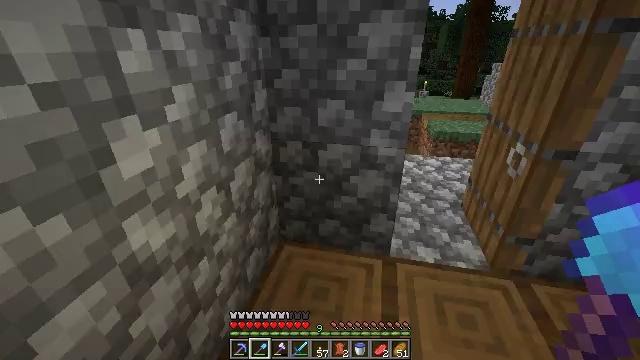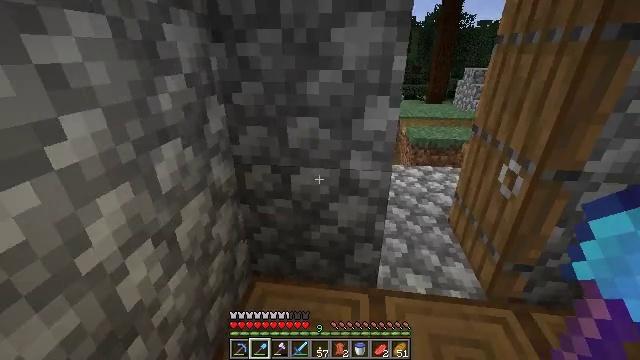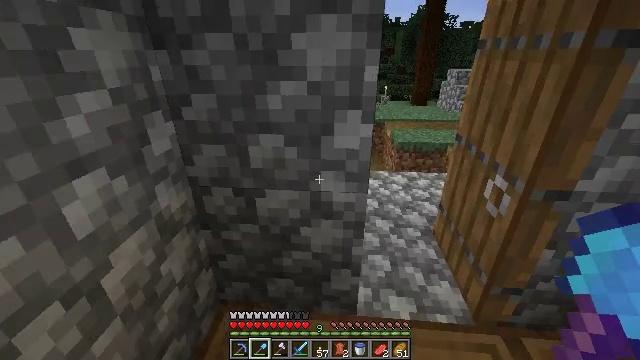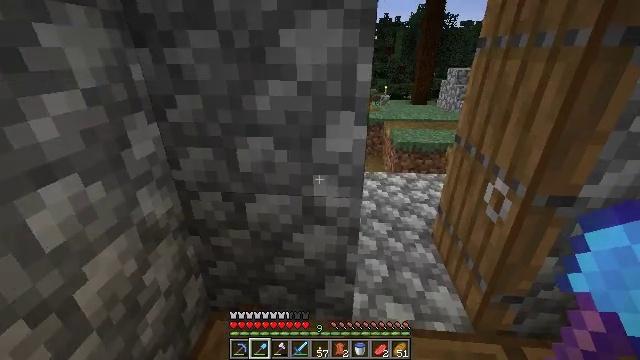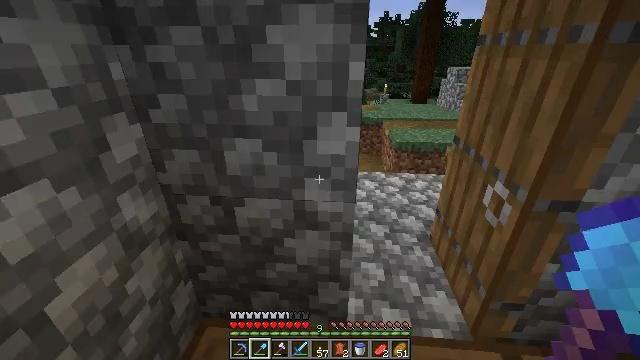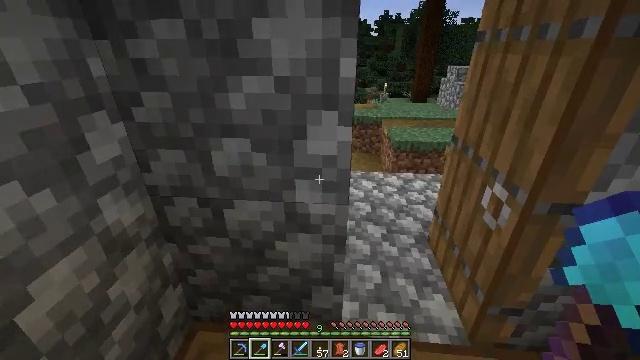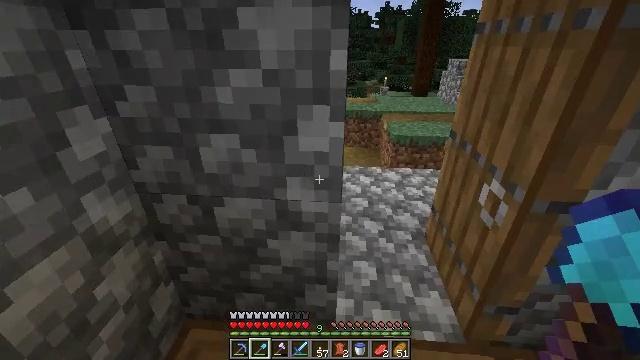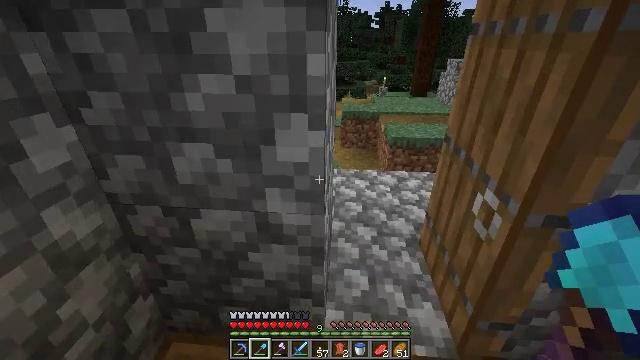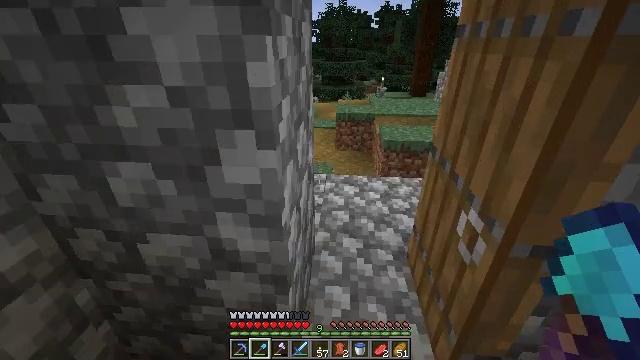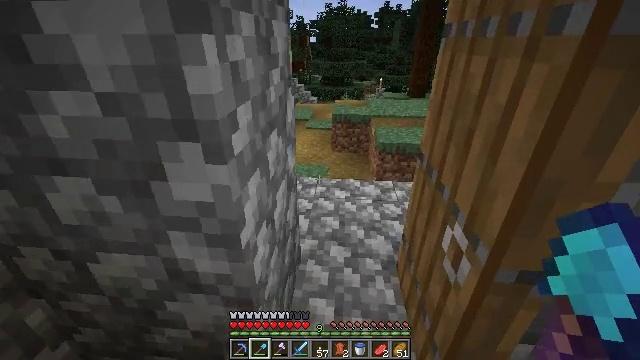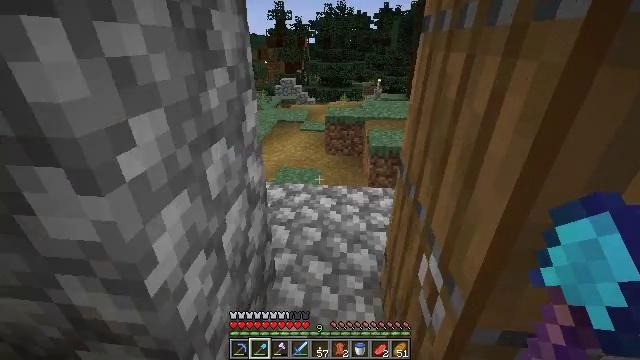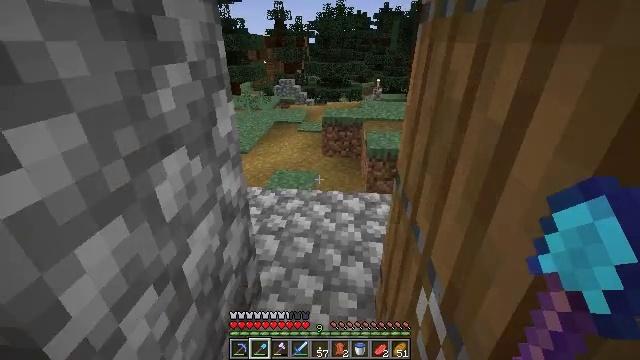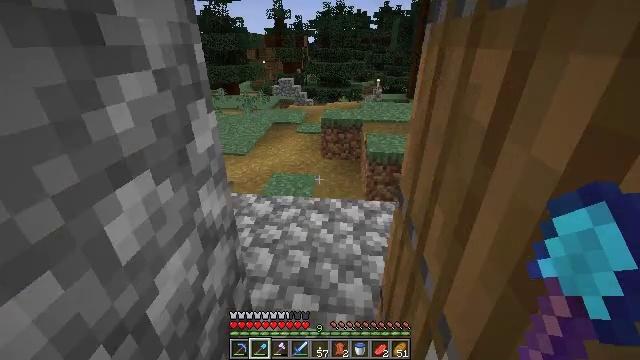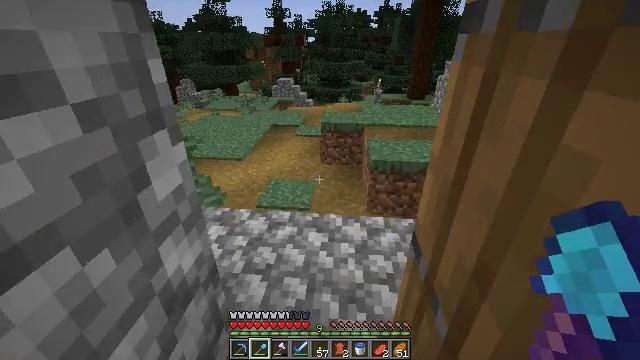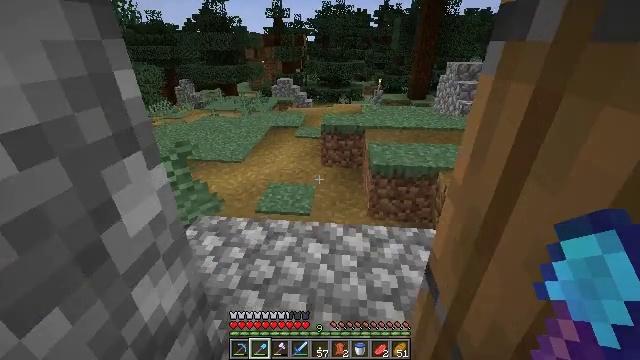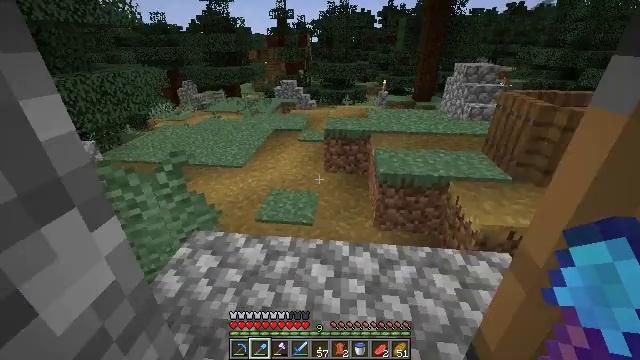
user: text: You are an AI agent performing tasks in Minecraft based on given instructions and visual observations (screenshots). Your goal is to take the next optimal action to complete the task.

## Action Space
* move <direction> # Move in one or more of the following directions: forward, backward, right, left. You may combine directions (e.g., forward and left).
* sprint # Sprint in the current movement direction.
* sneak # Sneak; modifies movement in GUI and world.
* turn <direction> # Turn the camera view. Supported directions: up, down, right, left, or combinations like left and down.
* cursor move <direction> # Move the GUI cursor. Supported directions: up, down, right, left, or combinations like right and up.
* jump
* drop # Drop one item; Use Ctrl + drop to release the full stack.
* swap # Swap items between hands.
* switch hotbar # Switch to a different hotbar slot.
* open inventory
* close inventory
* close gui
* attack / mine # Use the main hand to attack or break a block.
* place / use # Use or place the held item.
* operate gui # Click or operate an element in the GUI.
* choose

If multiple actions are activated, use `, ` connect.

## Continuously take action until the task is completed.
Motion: motion action
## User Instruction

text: Mine the sweet berry bush.
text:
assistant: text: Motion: move forward and move right
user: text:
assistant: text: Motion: move forward and move right, turn right
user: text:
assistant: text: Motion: no_op
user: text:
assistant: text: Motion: no_op
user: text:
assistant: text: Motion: no_op
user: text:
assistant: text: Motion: move forward and move right, turn down
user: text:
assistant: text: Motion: move forward and move right
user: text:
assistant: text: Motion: move forward and move right
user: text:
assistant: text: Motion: move forward and move right
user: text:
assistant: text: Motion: move forward
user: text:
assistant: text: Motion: move forward
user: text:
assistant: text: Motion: move forward
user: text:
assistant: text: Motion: move forward
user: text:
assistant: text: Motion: move forward
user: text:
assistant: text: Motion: move forward
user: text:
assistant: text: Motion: move forward, turn left
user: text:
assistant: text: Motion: move forward
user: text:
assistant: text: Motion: move forward
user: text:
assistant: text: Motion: move forward, turn left
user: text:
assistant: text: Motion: move forward, turn left
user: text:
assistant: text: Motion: move forward, turn left and up
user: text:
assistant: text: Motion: move forward, turn left and up
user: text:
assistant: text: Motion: move forward
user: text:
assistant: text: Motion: move forward
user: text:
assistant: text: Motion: move forward
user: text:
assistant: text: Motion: move forward
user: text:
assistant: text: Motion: move forward
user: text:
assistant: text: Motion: move forward
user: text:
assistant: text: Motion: move forward, turn left
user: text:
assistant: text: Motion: move forward, turn left